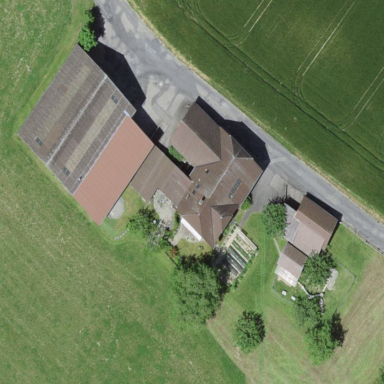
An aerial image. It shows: Farmyard area.